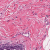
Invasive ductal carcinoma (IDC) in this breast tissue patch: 0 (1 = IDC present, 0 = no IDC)